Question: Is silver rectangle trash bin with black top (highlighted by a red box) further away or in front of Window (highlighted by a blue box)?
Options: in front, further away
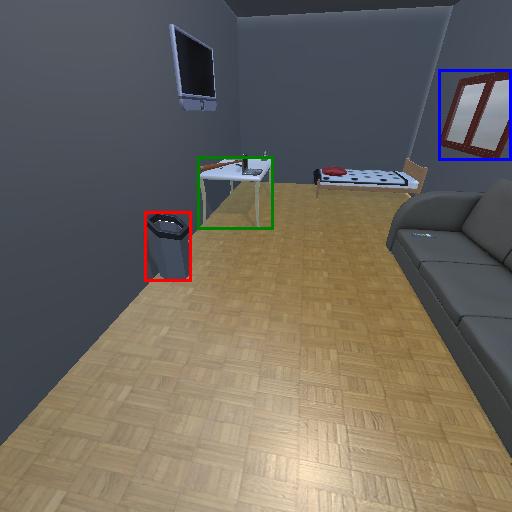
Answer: in front